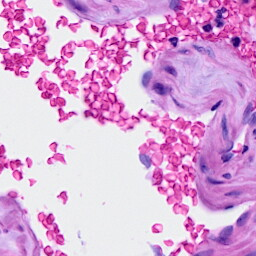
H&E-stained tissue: Ovarian